Question: Im new with pure 'javascript' (well i found its easy to use 'jquery', but its too bad i cant use 'jquery' in this case :D).
I tried to follow this <URL>, but its not working in my web.
This is a screen shoot and of my web :

So, this page is separated into 2 different html file, one for header and its jquery tabs, the other one for the content below the tab.
My plan is to let the content below the jquery tabs scrollable, so the is from the html of my ():
'''
<body>
<script type="javascript">
function top() {
document.getElementById( 'top' ).scrollIntoView();
};
function bottom() {
document.getElementById( 'bottom' ).scrollIntoView();
window.setTimeout( function () { top(); }, 2000 );
};
bottom();
</script>
<div id="form_search">
<div id="top">top</div>
<?php echo form_open('backend/index') ?>
<p>
Kelas :
<?php echo form_dropdown('ddl_kelas1', $list_kelas, 'id="ddl_kelas1"');?> -
<?php echo form_dropdown('ddl_kelas2', $list_kelas, 'id="ddl_kelas2"');?>
</p>
<p>
Nama : <?php echo form_input('txt_nama');?>
Alamat : <?php echo form_input('txt_alamat');?>
Tanggal Lahir : <input type="text" id="datepicker" />
</p>
<?php echo form_submit('btn_search', 'Search');?>
<?php echo form_close(); ?>
</div>
<div>
<?php echo $table ?>
<?php echo $pagination ?>
<div id="bottom">bottom</div>
</div>
'''
Please note that the top and bottom div is just for the page limit (i followed the sample code above).
I have tried another way like change the id/element used for limit, but its still not working.
Thank you for your help :D
Note : i use 'codeigniter' framework for this project :D
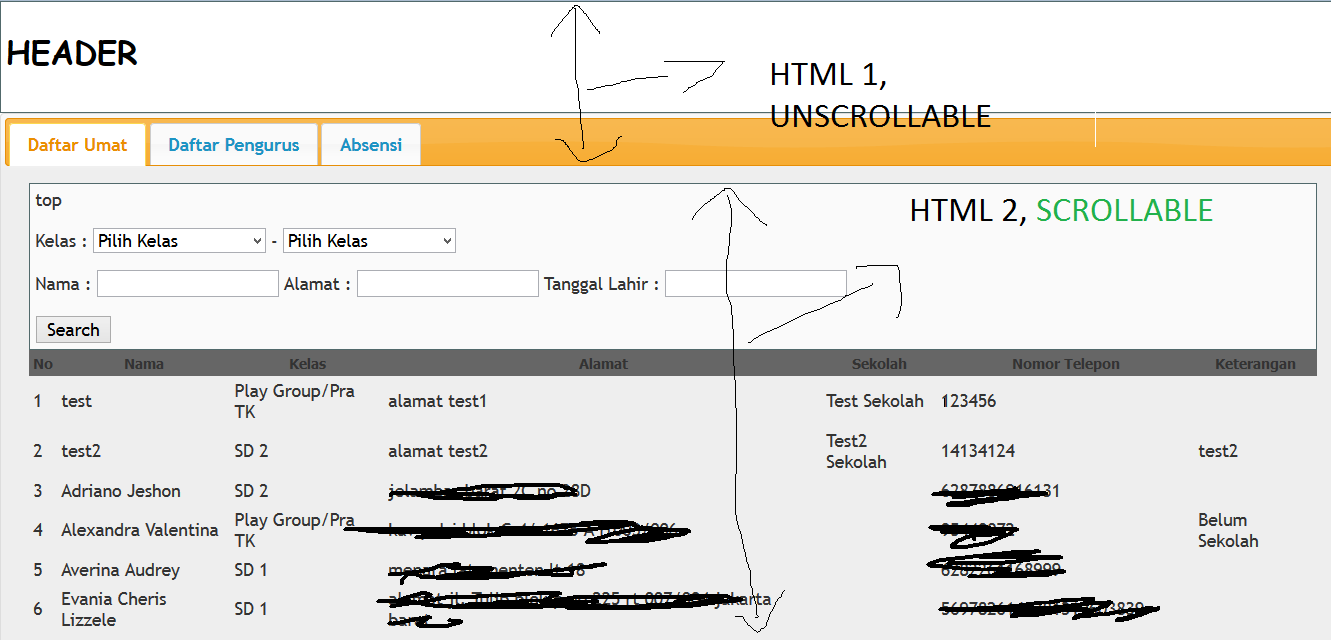
Answer: It seems the solution to the user's question was to simply add 'overflow-y:scroll' into the css for the div tag where the content was being placed. simple solution